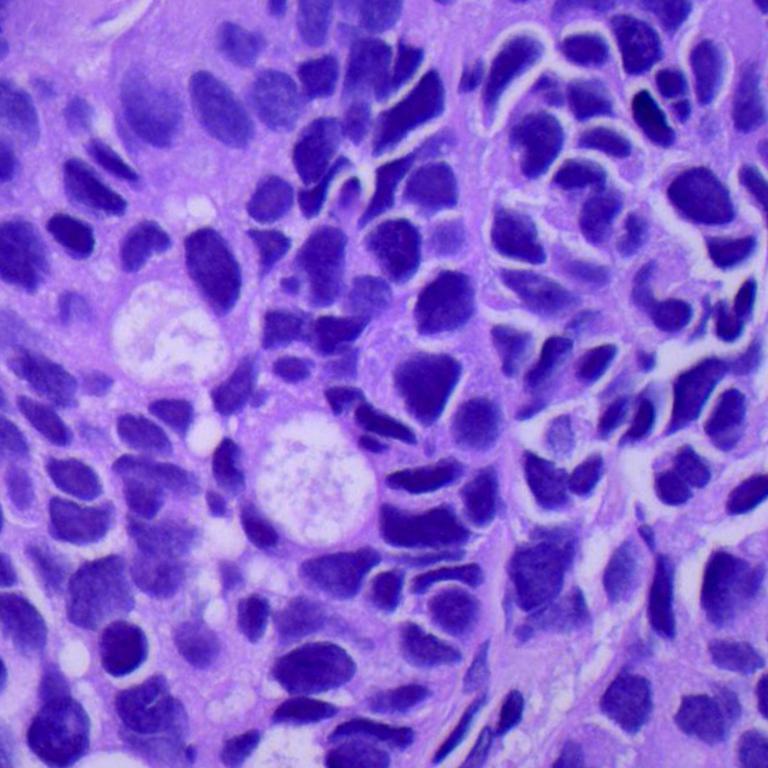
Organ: lung
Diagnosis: adenocarcinomas